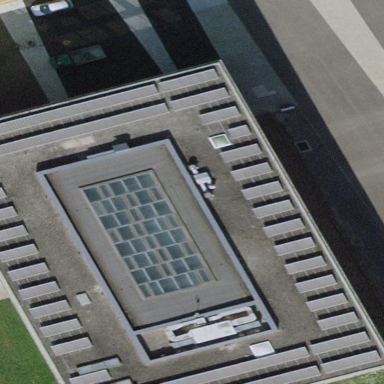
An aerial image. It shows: School building with flat roof.